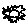
Label: sun